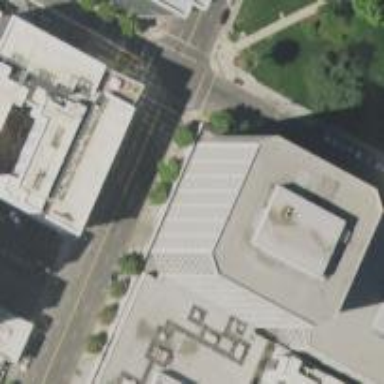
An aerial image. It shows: Part of building is shown in the image.